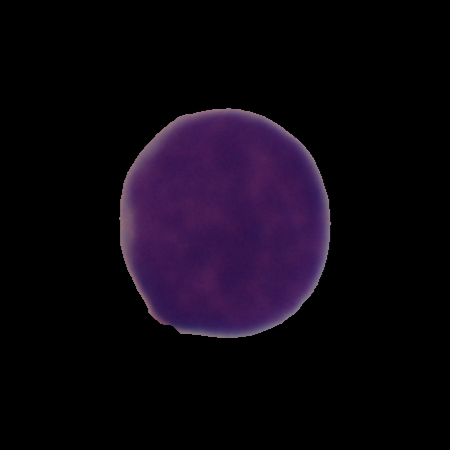
Label: cancer